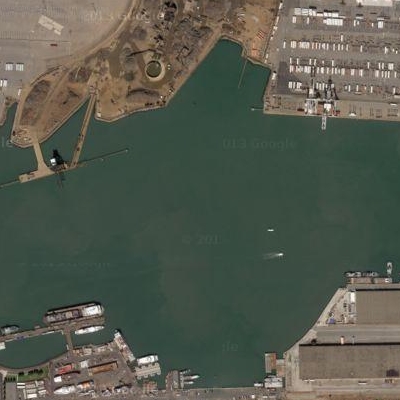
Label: RiverLake